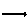
Label: line